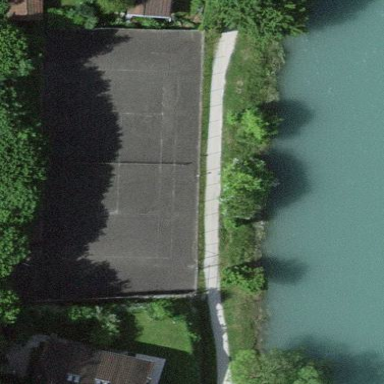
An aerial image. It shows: Tennis court on pitch.